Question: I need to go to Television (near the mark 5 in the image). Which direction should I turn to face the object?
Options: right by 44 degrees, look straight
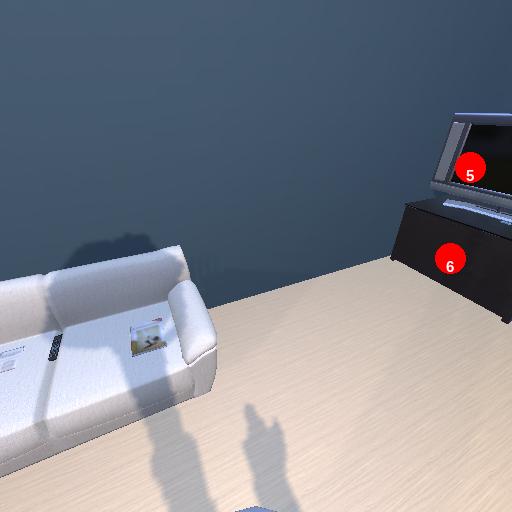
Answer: right by 44 degrees